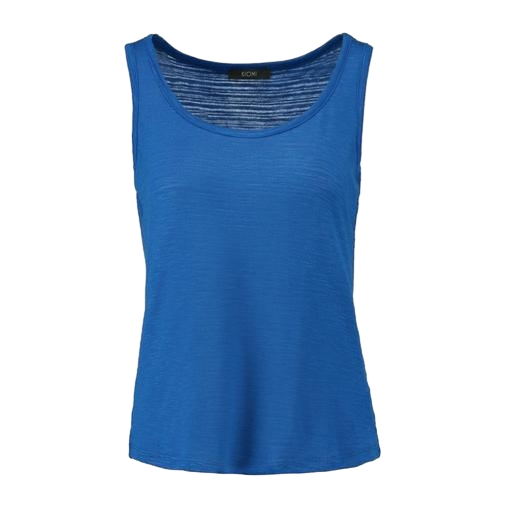
blue women's slub jersey tank, blue slub jersey vest top, blue scoop neck tank top, white background